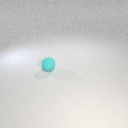
small cyan rubber sphere